Aerial crown-view tile of a tropical tree (Barro Colorado Island, Panama), acquired 20241014:
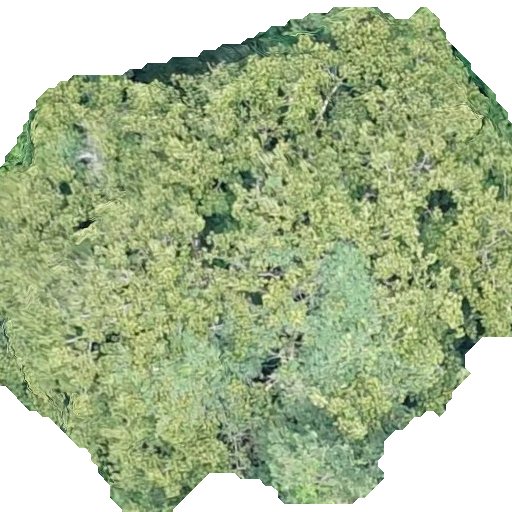
Species: Sterculia apetala
GBIF accepted scientific name: Sterculia apetala
Crown area: 336.144 m²